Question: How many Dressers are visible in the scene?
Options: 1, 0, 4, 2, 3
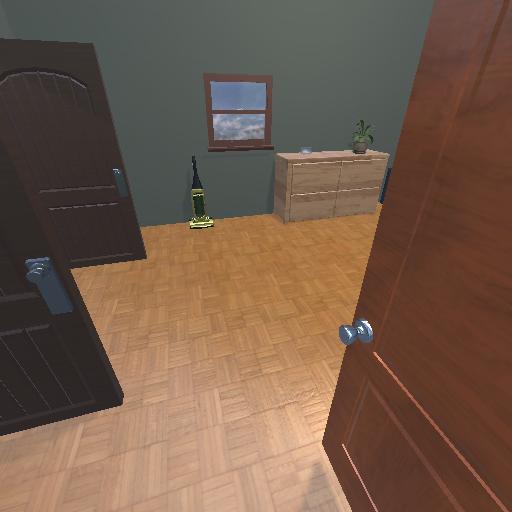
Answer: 1